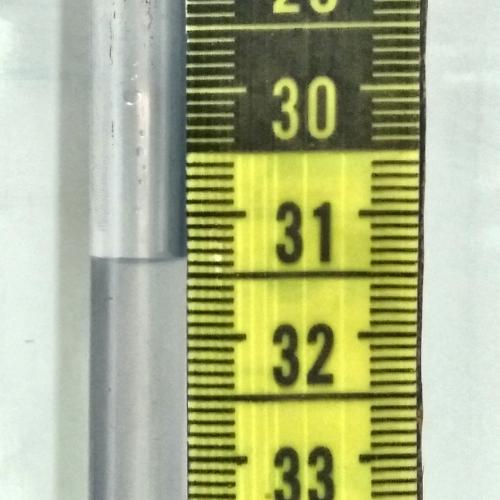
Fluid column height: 31.4 cm